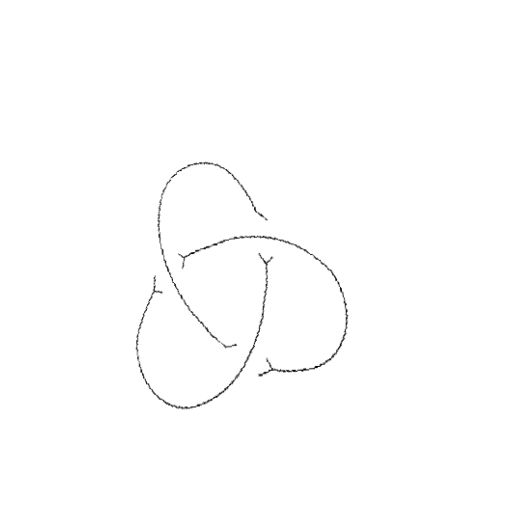
Crossing number: 3